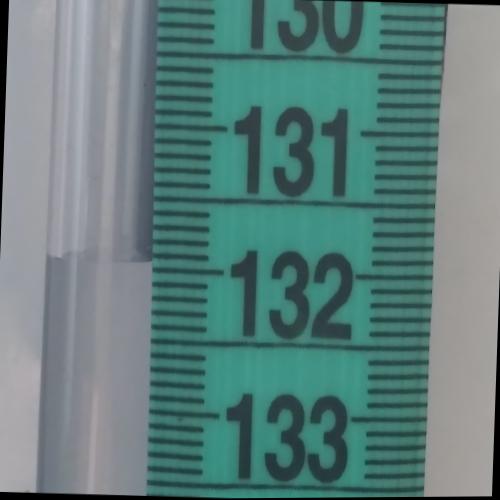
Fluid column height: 131.9 cm